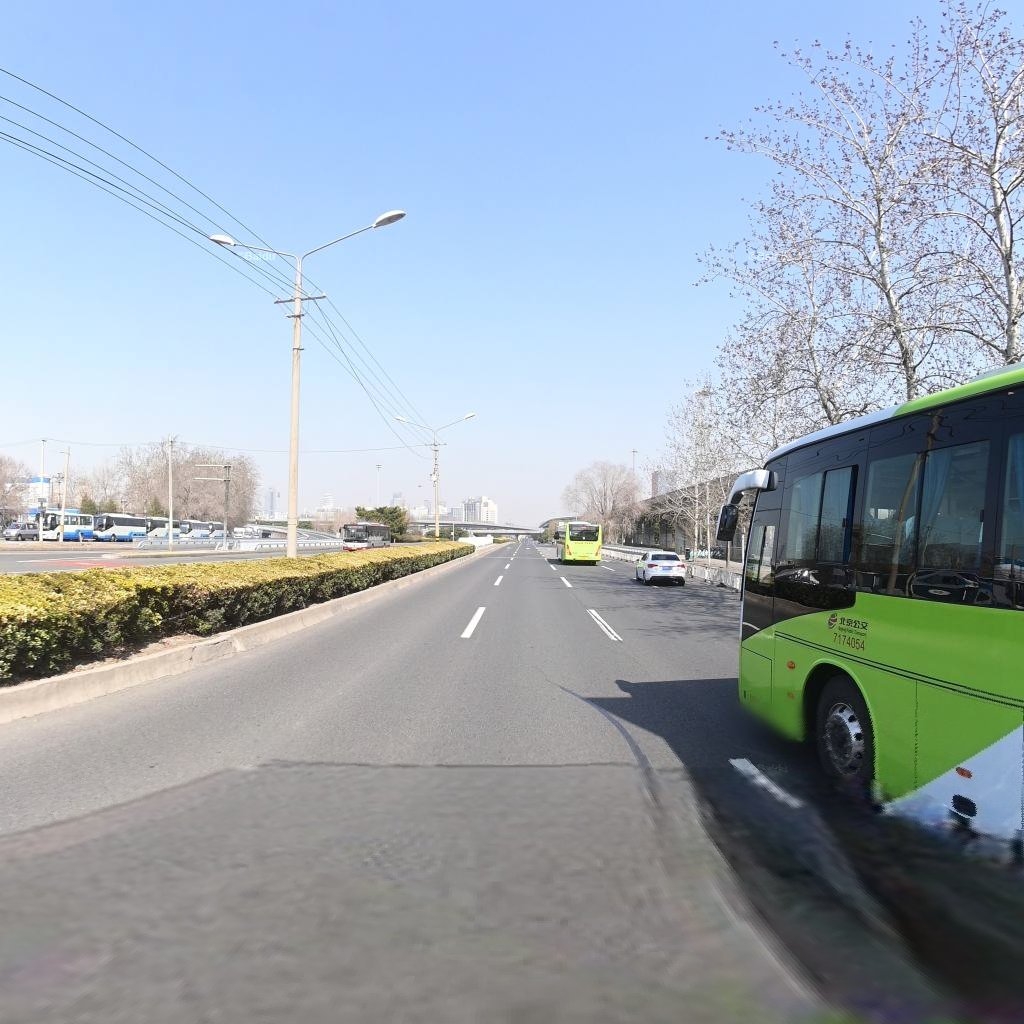
Region: Chaoyang
Road damage annotations: longitudinal patch, longitudinal patch